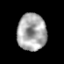
Tissue: prostate
Cell type: T cells
Senescence score: 0.3388
Nuclear area (px): 1052
Mean DAPI intensity: 169.343